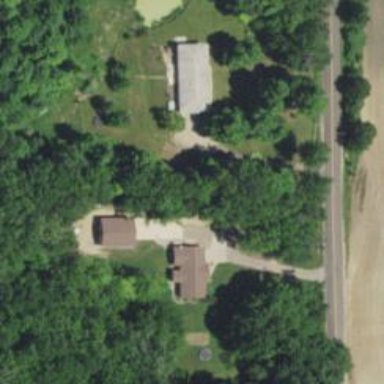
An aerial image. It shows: Driveway leading to service road.